Field crop: tomato
Growth stage: 1
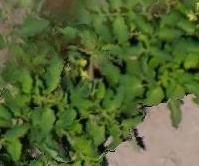
Species: tomato